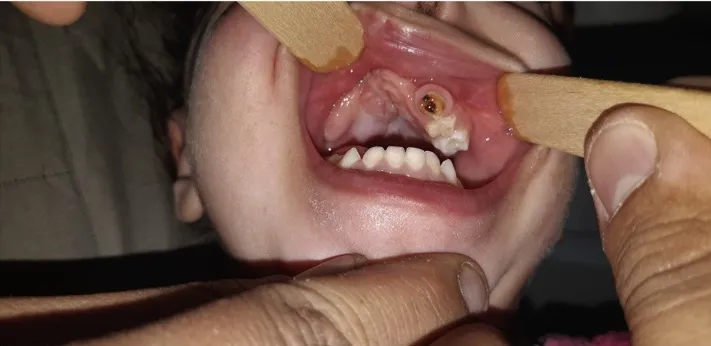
Three-year postoperative photograph of Patient 1 showing satisfactory healing.
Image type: medical_photograph (other_medical_photograph)